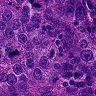
Metastatic tissue present: yes